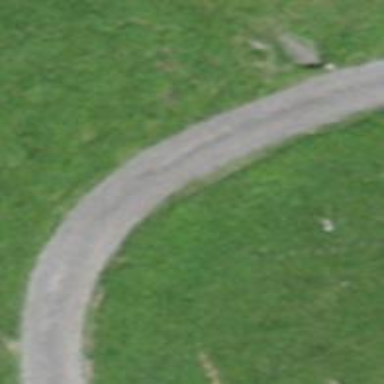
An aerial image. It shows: Gravel track with grade2 tracktype.